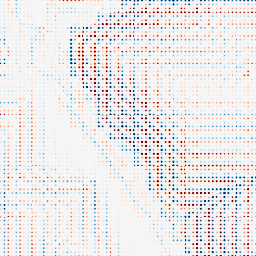
Category: wavelet
Decomposition family: wavelet_dwt
Decomposition parameters: wavelet: haar
level: 4
Upsampling method: sinc_blackman
Upsampling parameters: scale: 8
kernel_size: 4
Upsampling scale: 8